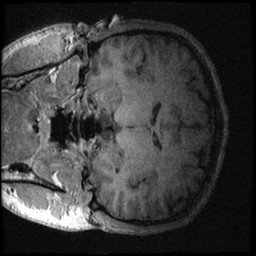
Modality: T1w
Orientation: coronal
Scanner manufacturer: ge
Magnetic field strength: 3 T
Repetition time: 0.007024 s
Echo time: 0.002612 s